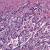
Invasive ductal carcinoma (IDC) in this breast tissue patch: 1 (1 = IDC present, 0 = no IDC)